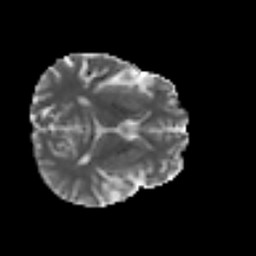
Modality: MD
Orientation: axial
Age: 32
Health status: ill
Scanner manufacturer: philips
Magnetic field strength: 3 T
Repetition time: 9 s
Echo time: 0.127 s